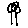
Label: flower